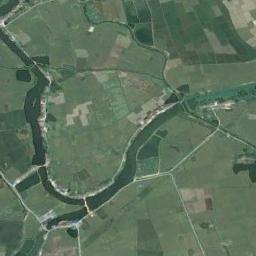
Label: river